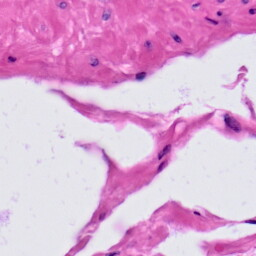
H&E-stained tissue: Prostate